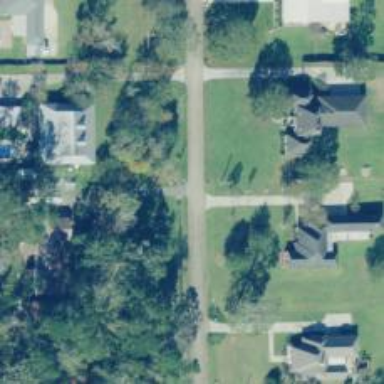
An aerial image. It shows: Driveway leading to service road.